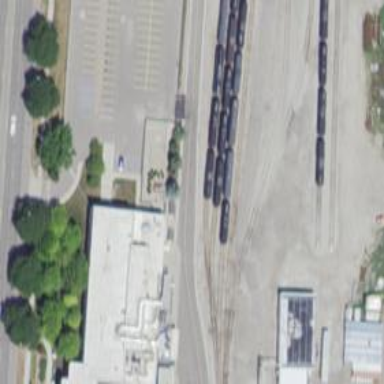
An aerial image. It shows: Railway yard in service.